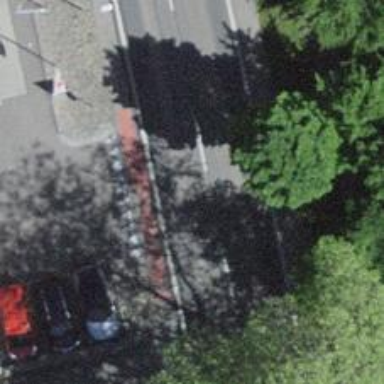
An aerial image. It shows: Secondary road with cycle track.